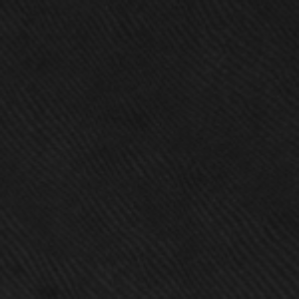
Label: frost